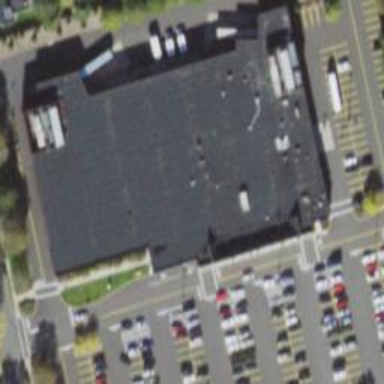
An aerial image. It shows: Building that houses supermarket.